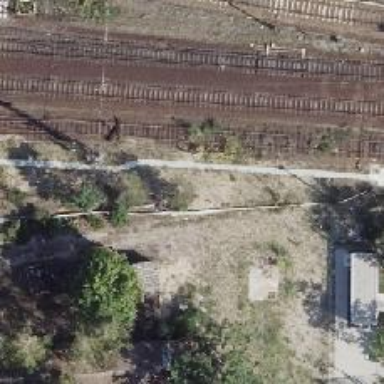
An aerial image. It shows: Abandoned railway yard.